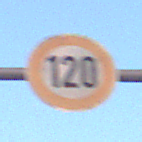
Verkehrszeichen: Geschwindigkeit120
Umgebung: Outdoor, Urban
Tageszeit: SunriseSunset
Wetter: Clear
Licht: Natural
Jahreszeit: NotSpecified
Kontrast: MediumContrast